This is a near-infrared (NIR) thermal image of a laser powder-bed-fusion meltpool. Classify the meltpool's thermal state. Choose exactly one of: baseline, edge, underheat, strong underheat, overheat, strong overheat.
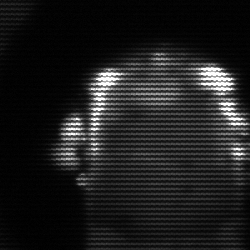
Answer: baseline